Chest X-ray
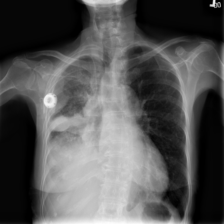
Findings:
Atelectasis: negative
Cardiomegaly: negative
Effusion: negative
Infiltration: negative
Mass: negative
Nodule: negative
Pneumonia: negative
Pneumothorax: negative
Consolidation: negative
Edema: negative
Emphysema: negative
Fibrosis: negative
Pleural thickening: negative
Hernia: negative